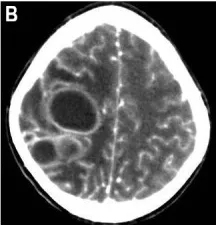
Parietal lobe with mass effect.
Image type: radiology (ct)